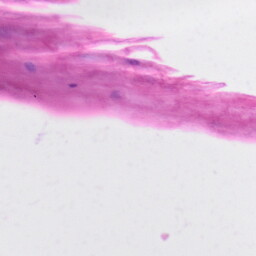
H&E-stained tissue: Skin